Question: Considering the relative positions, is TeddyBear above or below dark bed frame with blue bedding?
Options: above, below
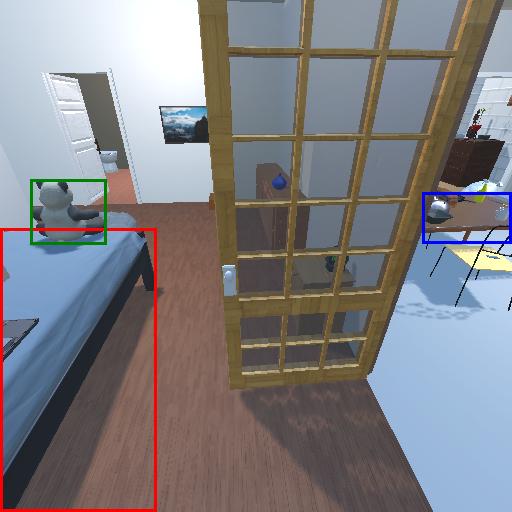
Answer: above